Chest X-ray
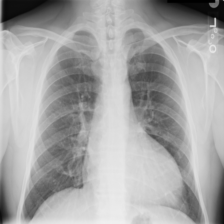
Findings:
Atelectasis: negative
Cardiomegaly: positive
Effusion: negative
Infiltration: negative
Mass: negative
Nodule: negative
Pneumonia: negative
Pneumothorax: negative
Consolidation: negative
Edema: negative
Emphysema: negative
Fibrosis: negative
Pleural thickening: negative
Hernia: negative